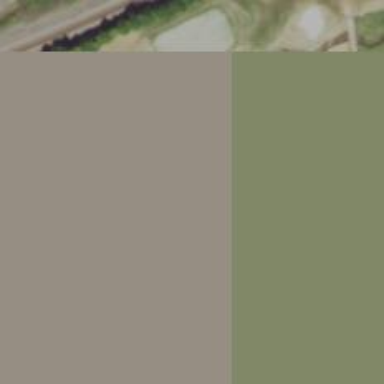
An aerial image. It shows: Golf path.